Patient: sex M, age 78
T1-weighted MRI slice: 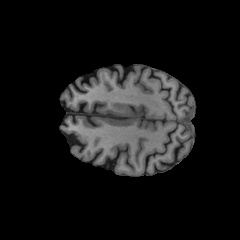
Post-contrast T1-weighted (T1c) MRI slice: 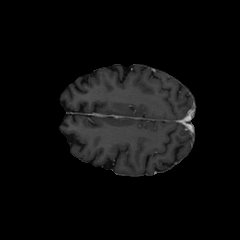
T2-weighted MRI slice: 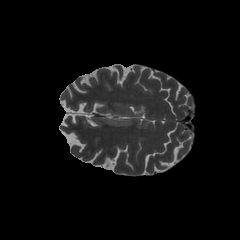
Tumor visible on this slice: no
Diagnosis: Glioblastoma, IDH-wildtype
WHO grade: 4